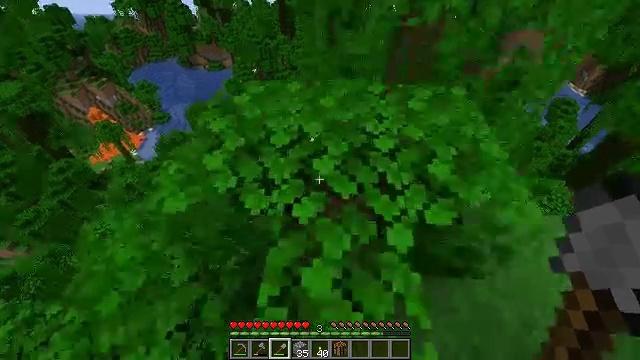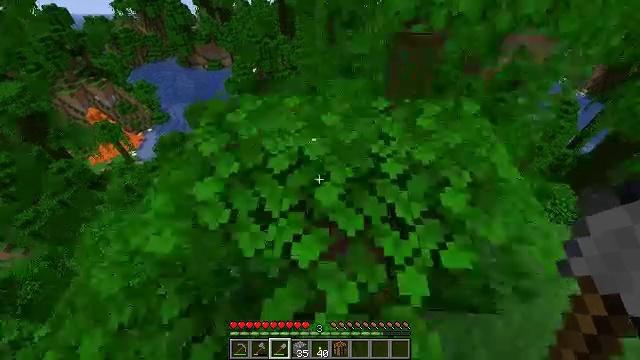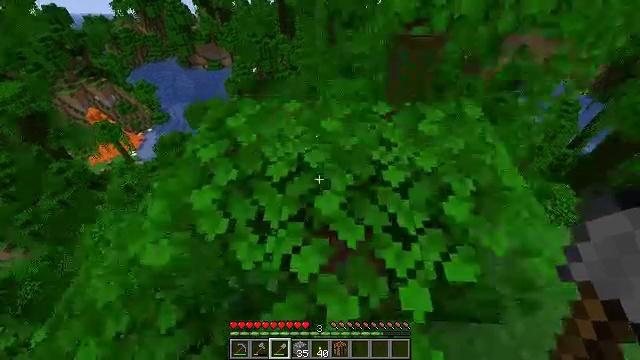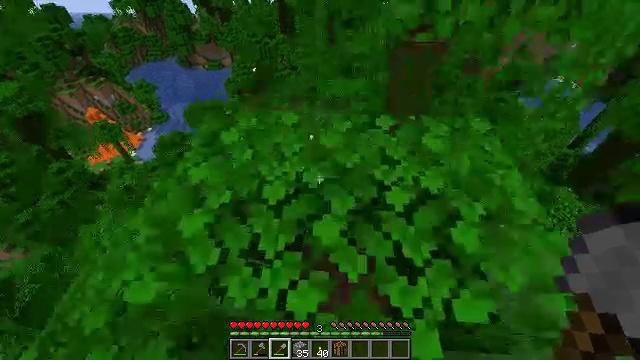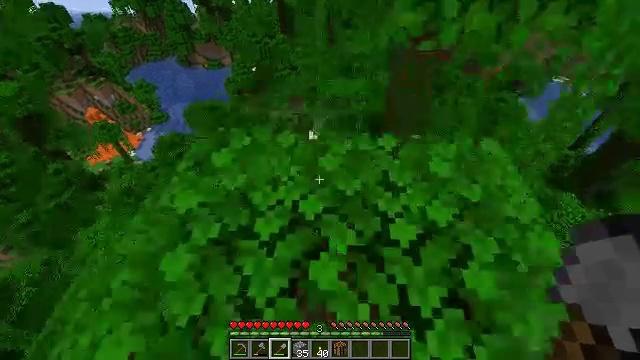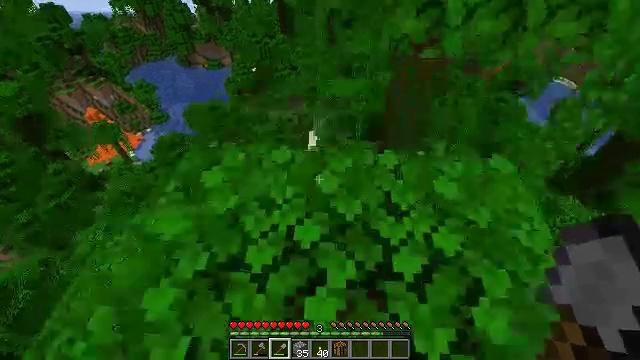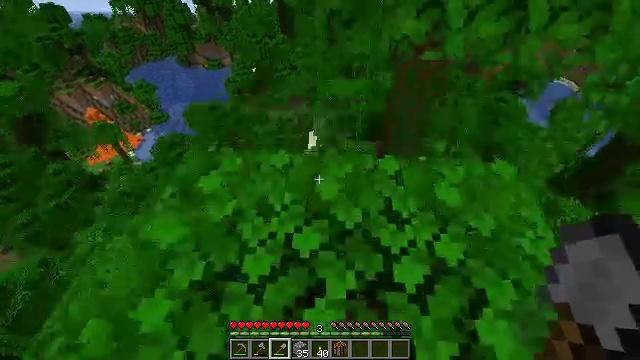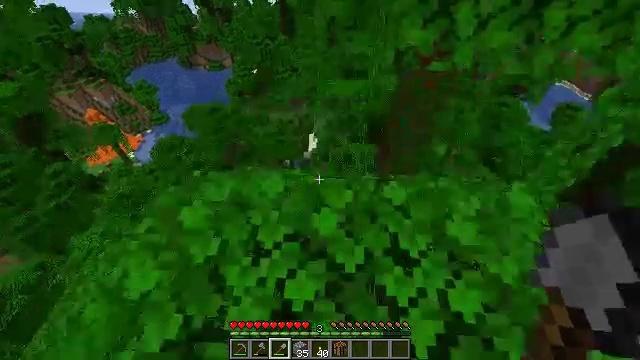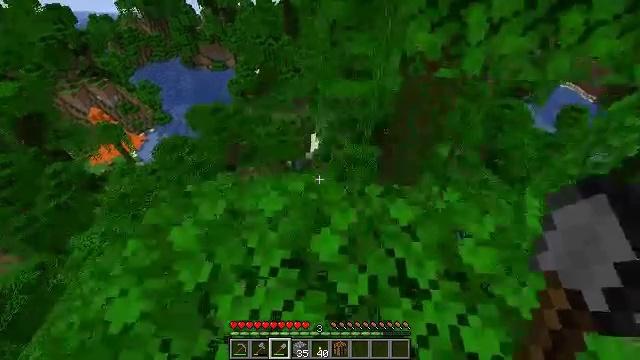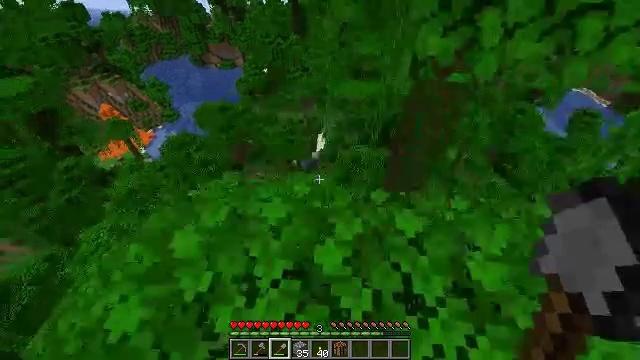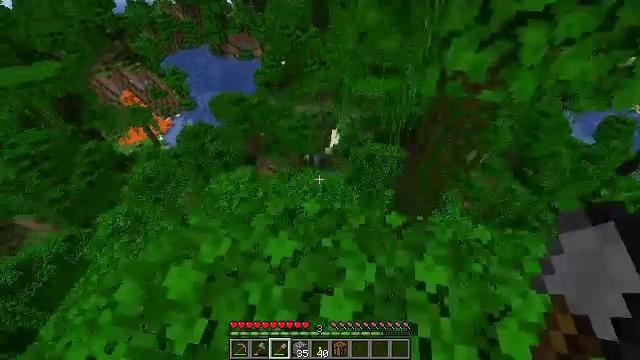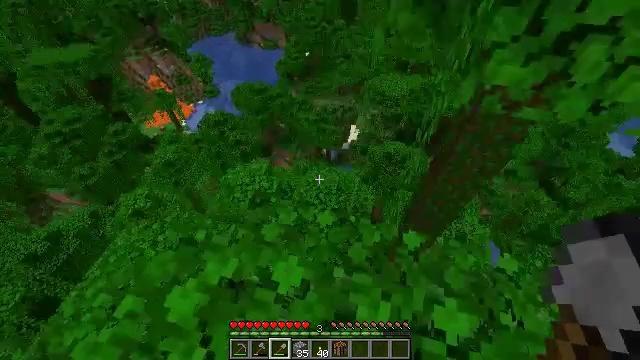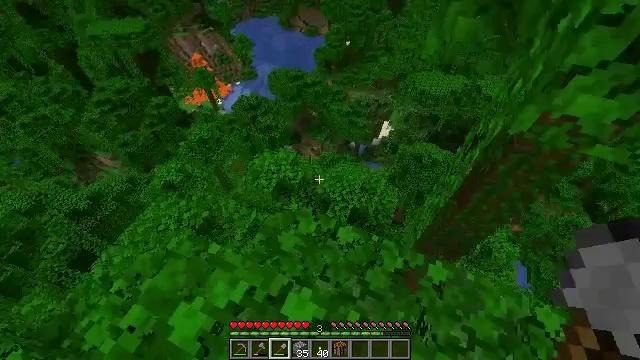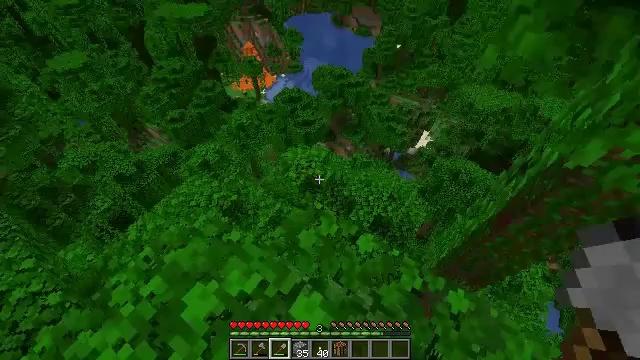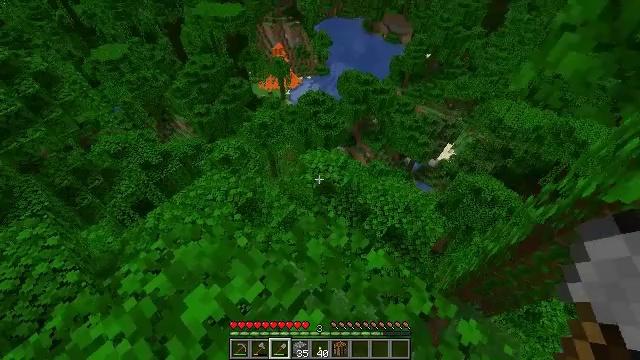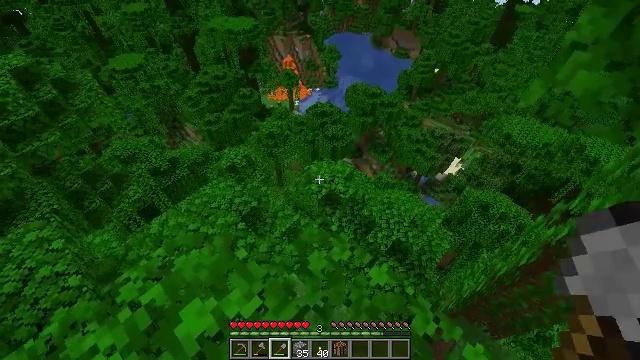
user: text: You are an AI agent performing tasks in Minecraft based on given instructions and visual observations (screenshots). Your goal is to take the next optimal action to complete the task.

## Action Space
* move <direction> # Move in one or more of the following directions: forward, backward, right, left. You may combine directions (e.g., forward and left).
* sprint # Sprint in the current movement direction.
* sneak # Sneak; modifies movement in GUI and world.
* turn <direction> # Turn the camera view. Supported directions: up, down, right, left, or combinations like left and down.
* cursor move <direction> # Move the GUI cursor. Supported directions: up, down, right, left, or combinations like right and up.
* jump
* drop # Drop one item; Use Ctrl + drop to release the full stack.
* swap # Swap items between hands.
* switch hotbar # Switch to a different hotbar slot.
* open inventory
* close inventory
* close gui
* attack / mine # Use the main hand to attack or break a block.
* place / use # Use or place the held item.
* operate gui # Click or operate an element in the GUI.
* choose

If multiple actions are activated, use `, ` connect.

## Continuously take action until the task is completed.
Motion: motion action
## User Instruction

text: Attack the melon to collect it.
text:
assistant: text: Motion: move forward
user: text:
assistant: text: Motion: move forward
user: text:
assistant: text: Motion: move forward
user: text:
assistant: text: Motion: move forward
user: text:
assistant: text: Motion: move forward
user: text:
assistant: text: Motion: move forward
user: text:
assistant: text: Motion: move forward
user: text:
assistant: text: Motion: move forward
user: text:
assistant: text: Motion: move forward, turn left
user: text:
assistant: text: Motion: move forward, turn left and down
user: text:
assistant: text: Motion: move forward, turn left and down
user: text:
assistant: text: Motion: move forward, turn left and down
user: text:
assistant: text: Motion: turn left
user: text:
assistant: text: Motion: turn left
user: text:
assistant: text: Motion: turn left and up
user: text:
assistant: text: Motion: no_op
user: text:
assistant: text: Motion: no_op
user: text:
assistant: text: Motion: no_op
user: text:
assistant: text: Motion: no_op
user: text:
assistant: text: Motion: no_op
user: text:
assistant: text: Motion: turn left
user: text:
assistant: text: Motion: turn left
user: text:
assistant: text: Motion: move forward, turn left
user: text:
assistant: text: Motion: move forward, turn left
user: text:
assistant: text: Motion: move forward, turn left
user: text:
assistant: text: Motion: move forward, turn left
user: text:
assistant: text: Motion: move forward
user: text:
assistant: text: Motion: move forward
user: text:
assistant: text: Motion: move forward, turn right
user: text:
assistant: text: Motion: move forward, turn right and down